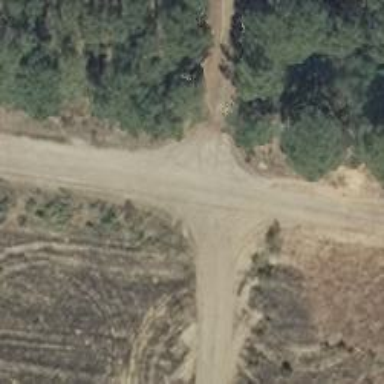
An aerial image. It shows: Sandy track road with grade 4 track type.